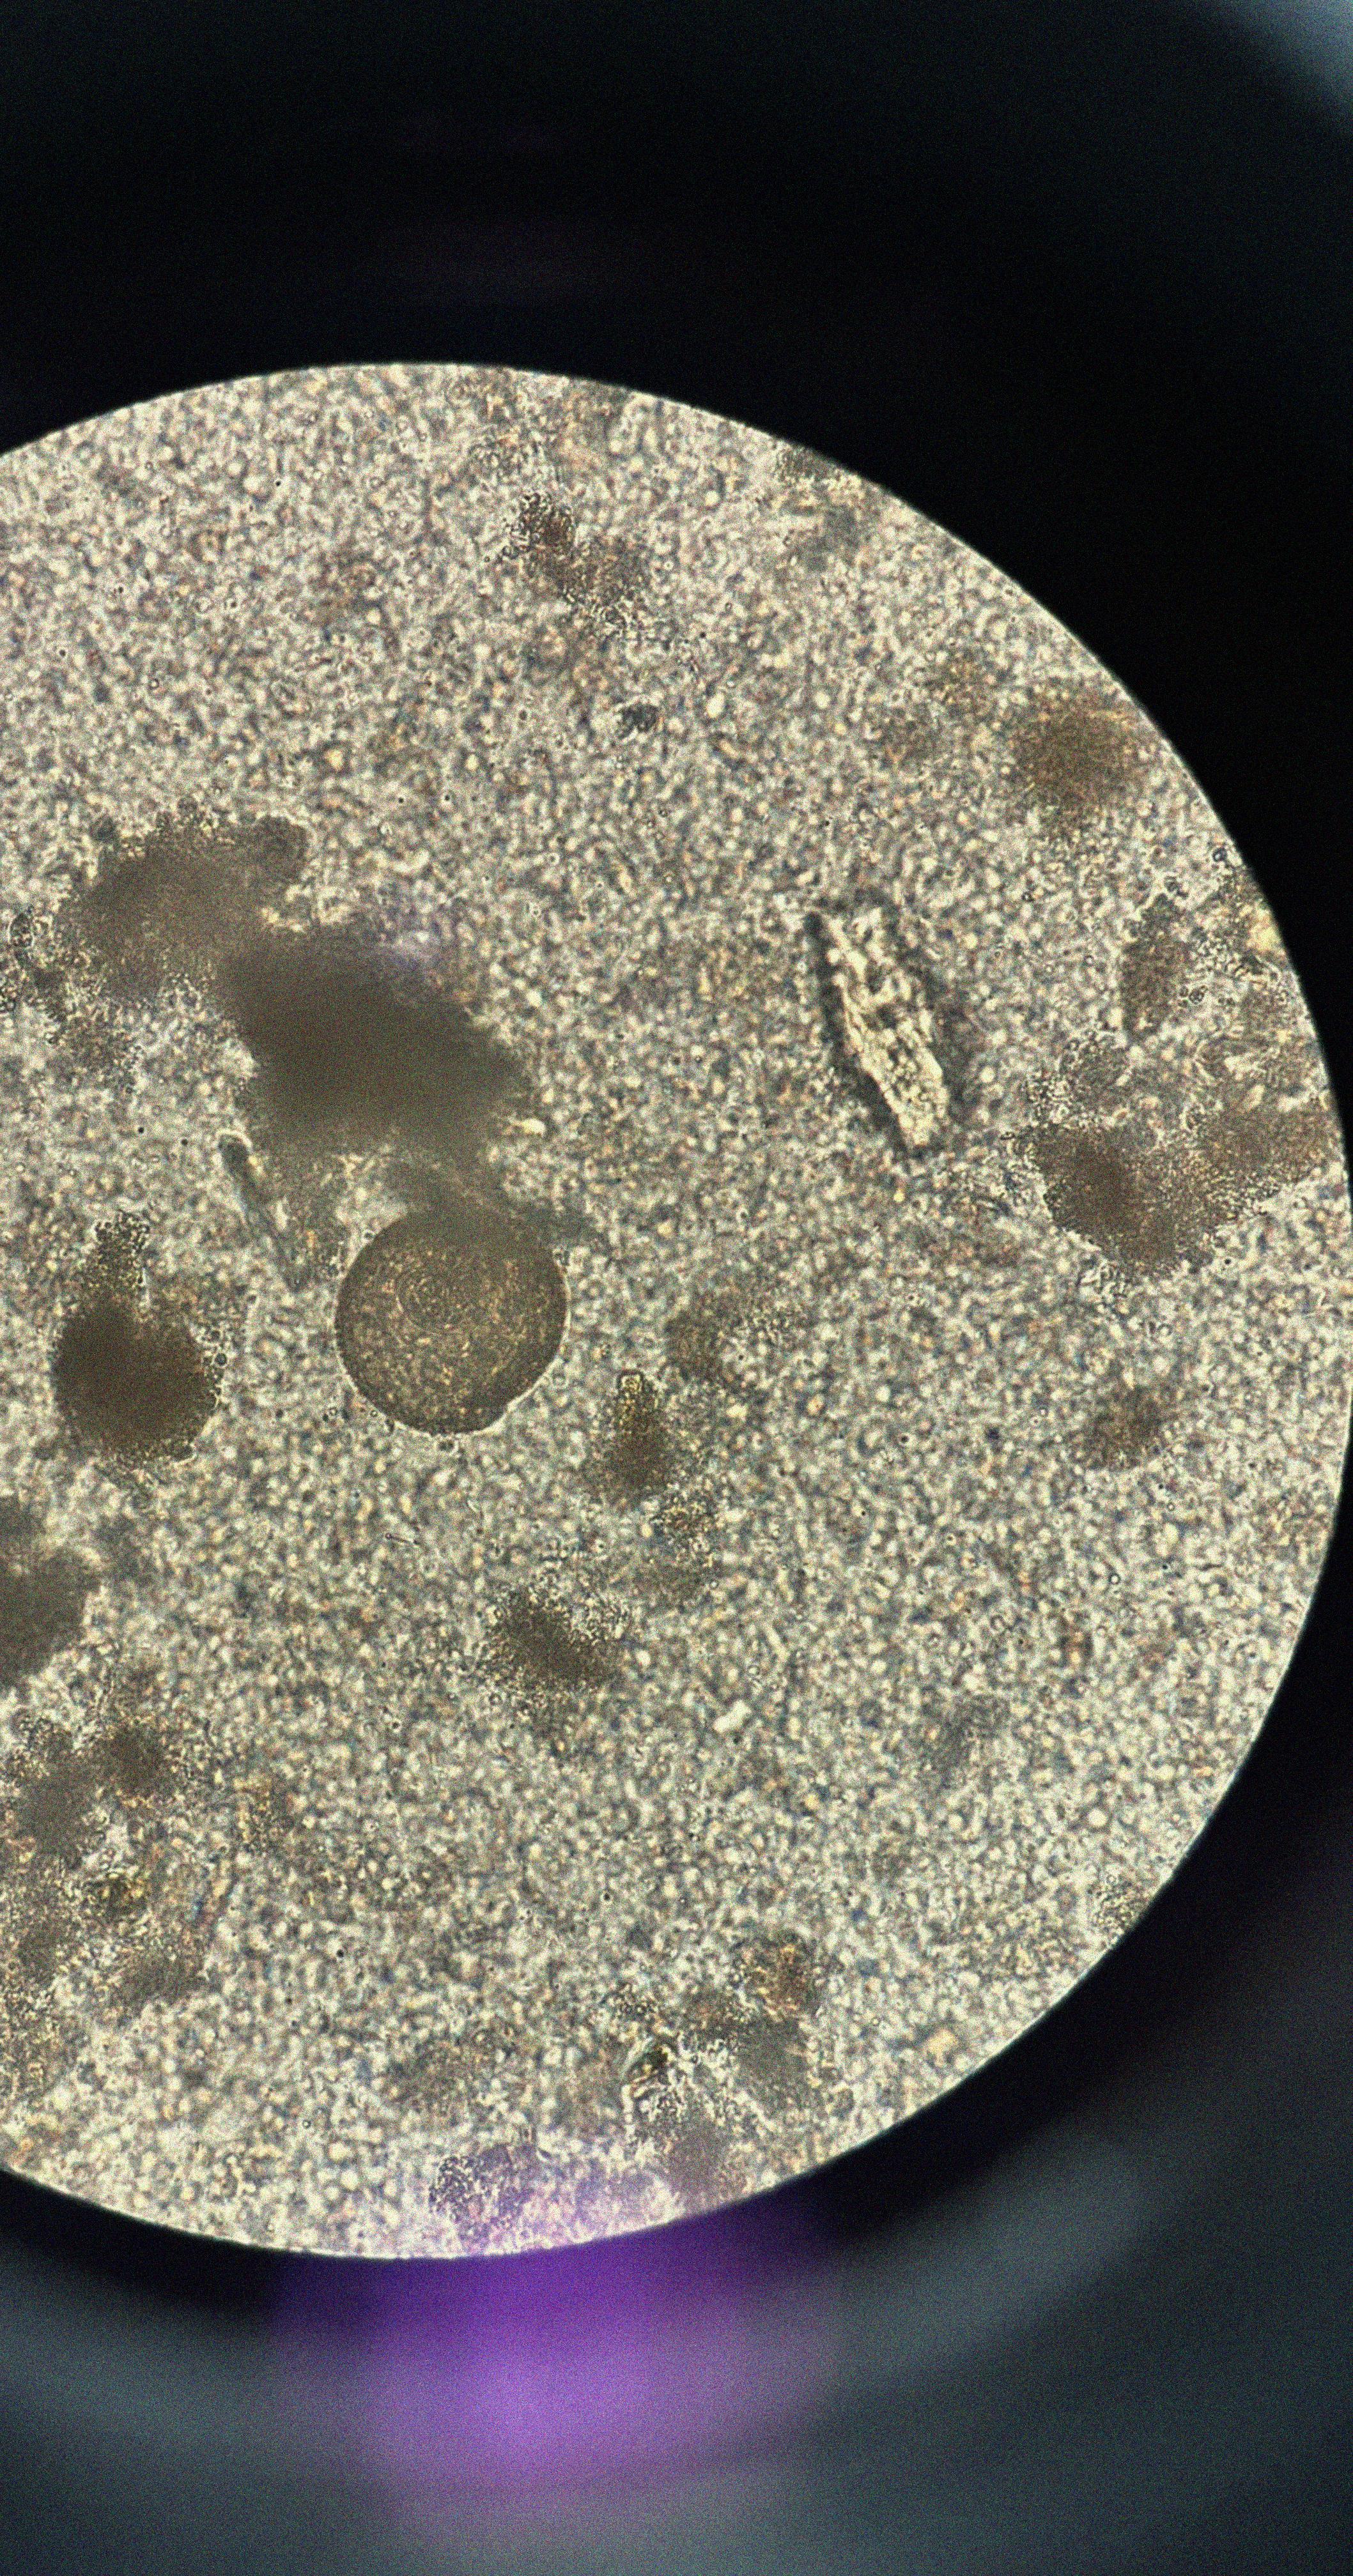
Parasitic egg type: Hymenolepis diminuta